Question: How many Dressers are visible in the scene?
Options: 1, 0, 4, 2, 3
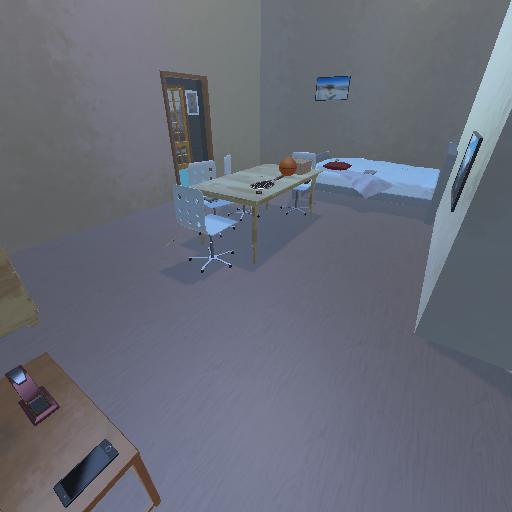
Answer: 1